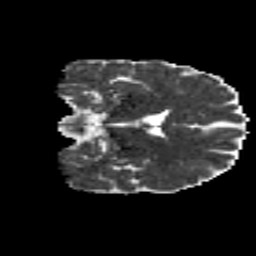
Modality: MD
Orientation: coronal
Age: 28
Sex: male
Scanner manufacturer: siemens
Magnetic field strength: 3 T
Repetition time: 8.8 s
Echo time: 0.085 s